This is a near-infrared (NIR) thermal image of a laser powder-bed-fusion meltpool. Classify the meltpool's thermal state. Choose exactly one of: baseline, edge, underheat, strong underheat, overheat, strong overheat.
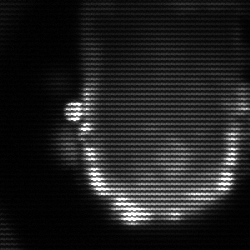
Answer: baseline